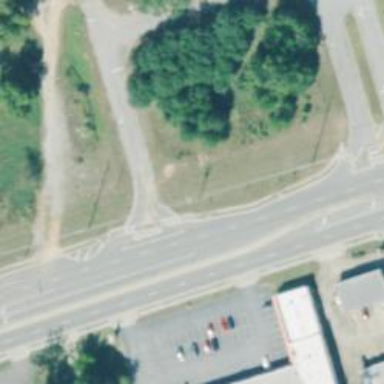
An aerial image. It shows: Asphalt road with secondary link designation.